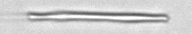
Label: fiber